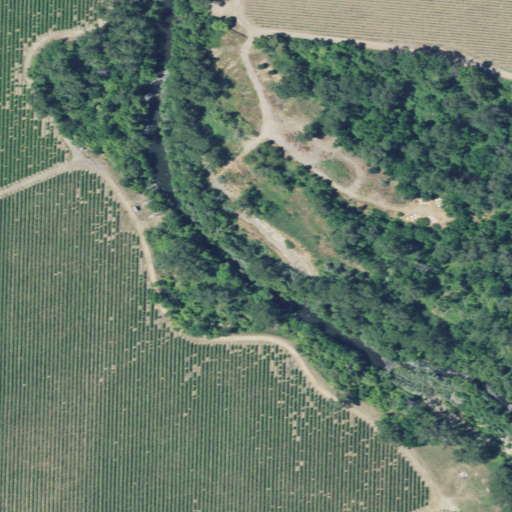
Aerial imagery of valley in California named Sanel Valley containing pasture, cultivated crops, grassland, shrub, evergreen forest, woody wetlands, mixed forest, and open water